Current action and preconditions to check: path_clear

Your task: For each precondition in the list above, predict whether it will hold at this action.

Consider the current scene as observed from the mobile robot's camera, and analyze the predicted future states of all dynamic agents (e.g., people, animals, vehicles, or any moving entities) within the NEXT SECOND.

IMPORTANT: Only answer "very likely" if you are absolutely certain—based on strong, clear evidence—that a dynamic agent will violate the precondition in the predicted future state. Do NOT answer "very likely" for unlikely, ambiguous, or low-probability risks.

Ask yourself for each precondition: Is there a high probability, with clear and convincing evidence, that the predicted future states of any dynamic agent will interfere with the predicted future state of the currently executing action within the NEXT SECOND, causing that precondition to fail?

Assess the risk level based on these predictions. Use "likely" or "very likely" if motions create a clear risk of interference.

Use "neutral" or "improbable" if agents are nearby but their predicted paths are clearly diverging or non-conflicting.

Failure Risk Categories: "very improbable", "improbable", "neutral", "likely", "very likely"

Answer Format: Output ONLY the probability_of_failure value from these categories: "very improbable", "improbable", "neutral", "likely", "very likely"

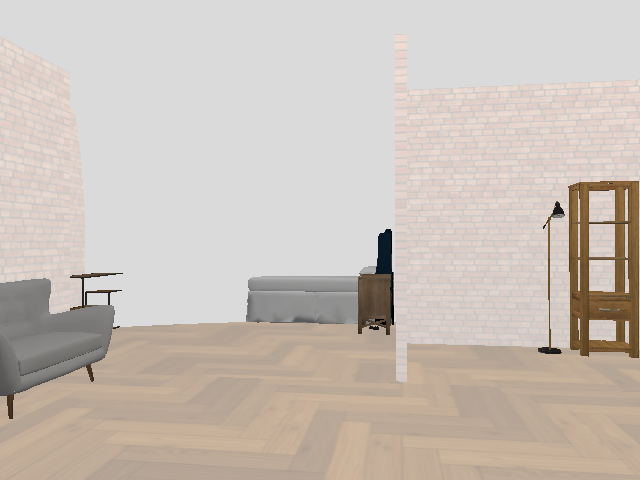

Answer: very improbable